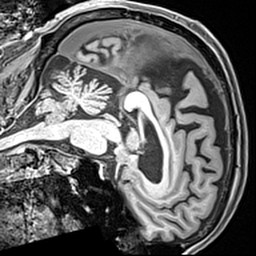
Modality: T1w
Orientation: sagittal
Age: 80
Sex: male
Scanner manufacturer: siemens
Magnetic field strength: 3 T
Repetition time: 2.4 s
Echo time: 0.0022 s